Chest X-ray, AP view. Patient: 73 years old, sex F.
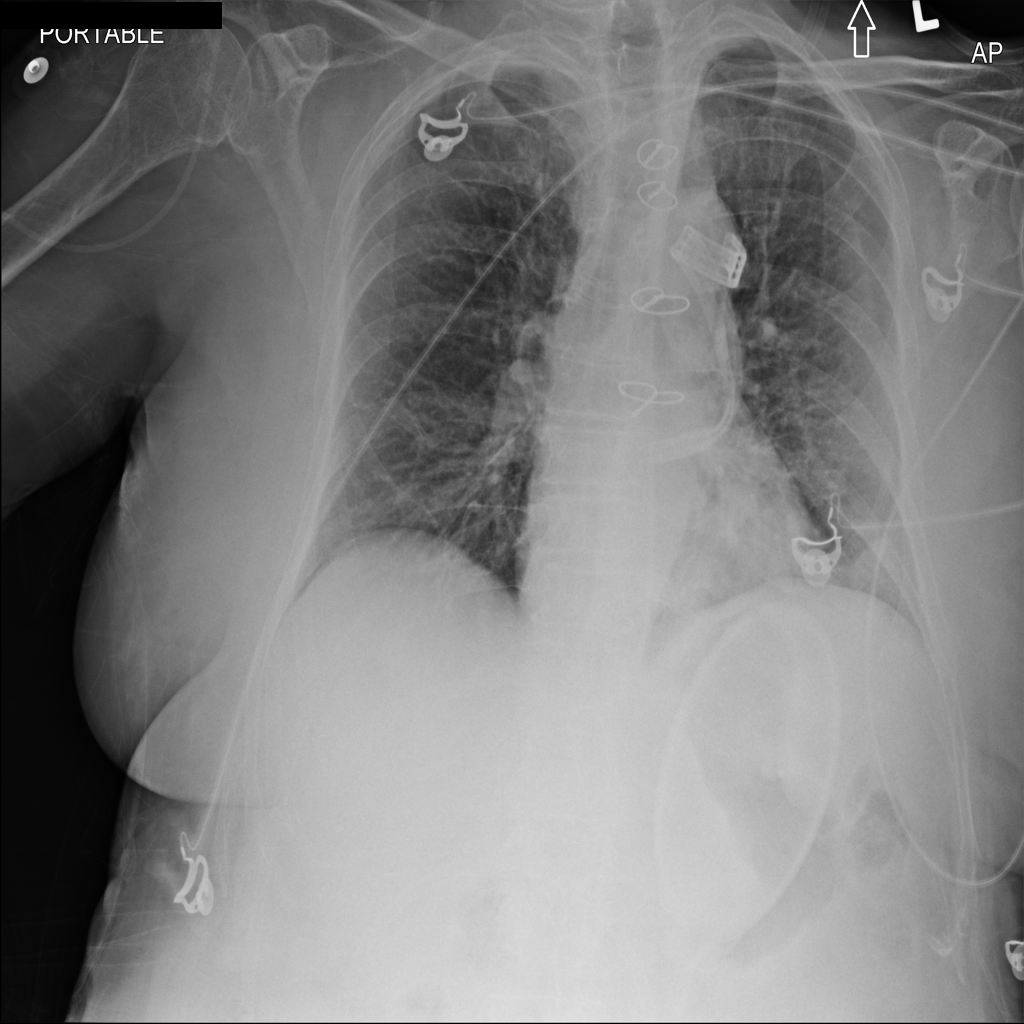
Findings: Pneumothorax